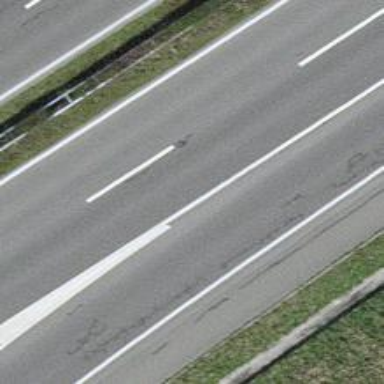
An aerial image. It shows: Asphalt motorway.